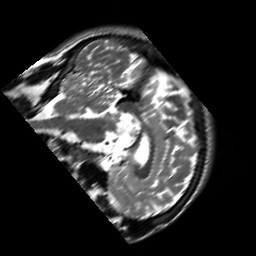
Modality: T2w
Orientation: sagittal
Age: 26
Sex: male
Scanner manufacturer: siemens
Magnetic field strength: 3 T
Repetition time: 7 s
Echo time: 0.09 s